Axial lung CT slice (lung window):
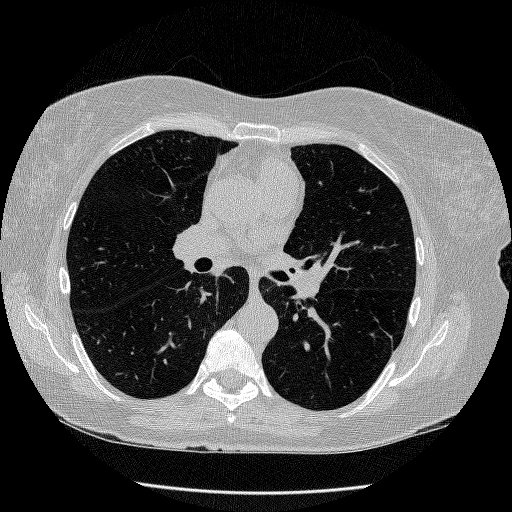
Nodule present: no